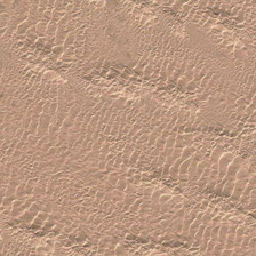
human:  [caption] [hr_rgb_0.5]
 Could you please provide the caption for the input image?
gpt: The desert is dry and wrinkled, so there are no plants here.

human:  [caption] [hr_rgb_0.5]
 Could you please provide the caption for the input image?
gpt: Because the desert is dry with wrinkles, there is no plant here.

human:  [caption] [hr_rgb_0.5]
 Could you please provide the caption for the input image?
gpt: The desert is dry, so there are no plants here.

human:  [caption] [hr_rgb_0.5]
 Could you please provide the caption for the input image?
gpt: The desert is rugged and dry, so there's no plant here.

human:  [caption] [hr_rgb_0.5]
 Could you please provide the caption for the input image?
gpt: Desert's wrinkled and dry, so there's no plant here.